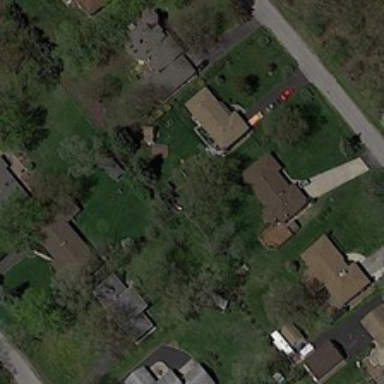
Some buildings and many green trees are in a medium residential area .